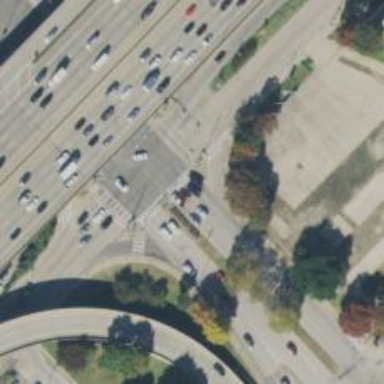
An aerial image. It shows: Secondary road with separate asphalt sidewalk.